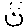
Label: smiley face